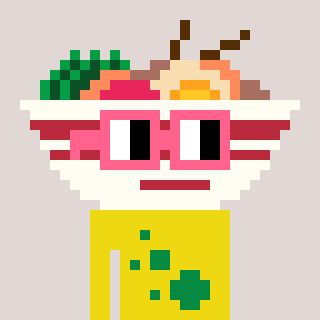
a pixel art character with square pink glasses, a noodles-shaped head and a yellow-colored body on a warm background